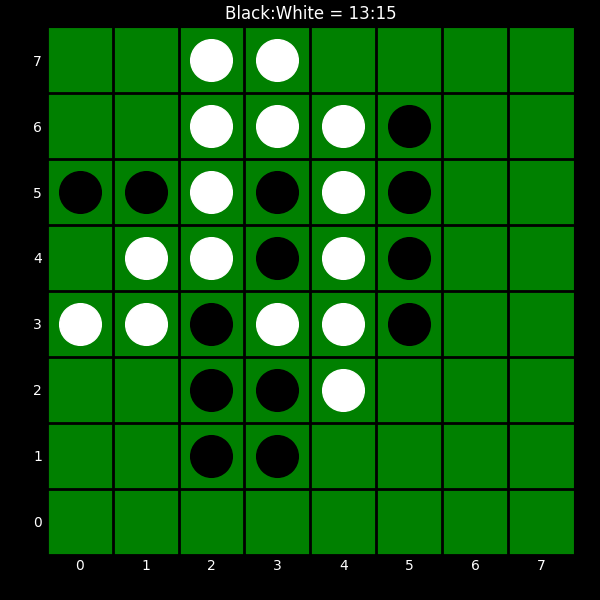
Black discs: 13
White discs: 15